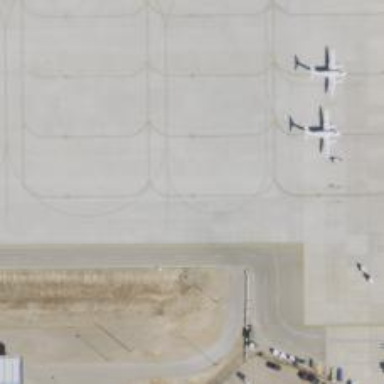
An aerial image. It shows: View of taxiway at the airport.